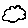
Label: cloud